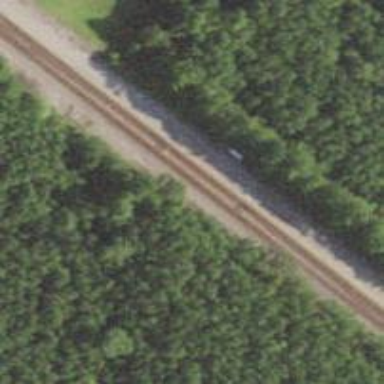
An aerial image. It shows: Railway crossover.